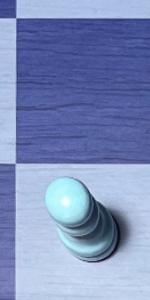
Label: Pawn_White